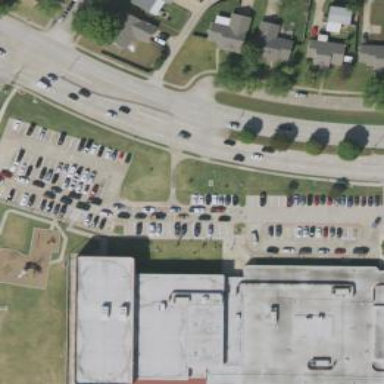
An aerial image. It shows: School.